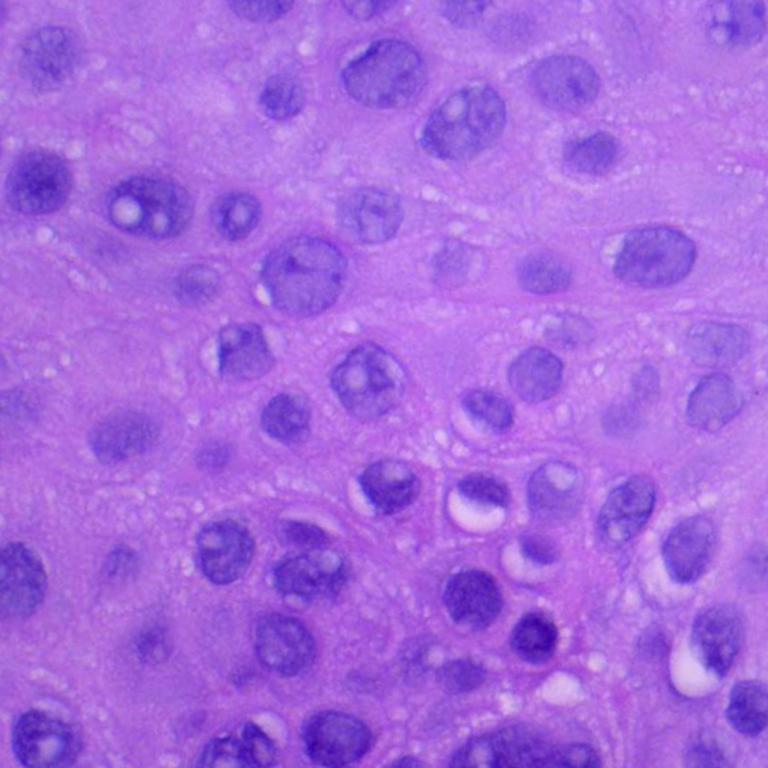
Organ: lung
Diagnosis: squamous carcinomas